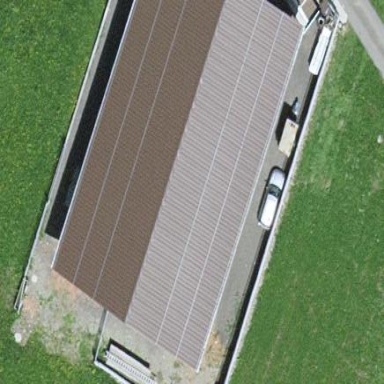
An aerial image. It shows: Farm auxiliary building.